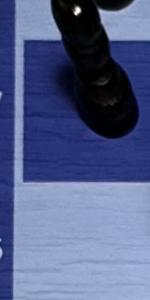
Label: Empty